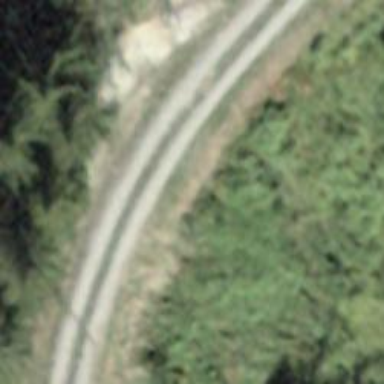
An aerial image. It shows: Gravel track with track type of grade3.